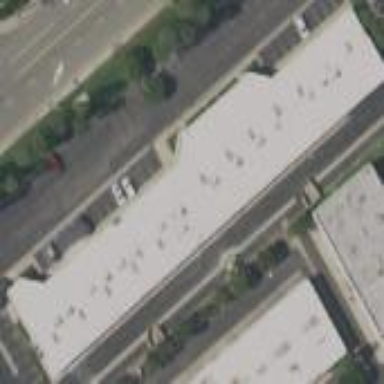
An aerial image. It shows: Warehouse building.